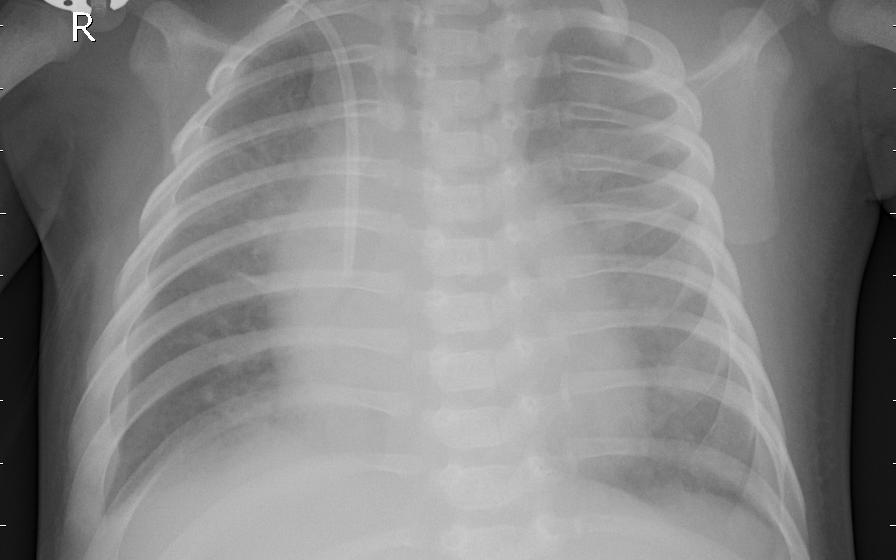
Diagnosis: PNEUMONIA